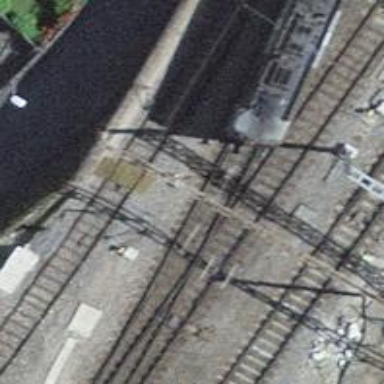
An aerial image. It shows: Railway switch.